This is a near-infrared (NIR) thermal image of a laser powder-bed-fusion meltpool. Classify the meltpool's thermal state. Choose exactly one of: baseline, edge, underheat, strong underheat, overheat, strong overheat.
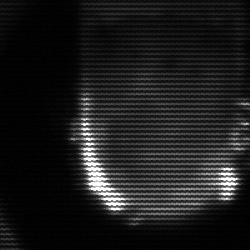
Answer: baseline